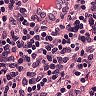
Metastatic tissue present: no